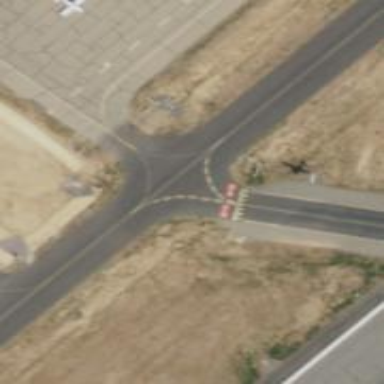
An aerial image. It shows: View of taxiway at the airport.